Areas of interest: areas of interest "Hainan Automobile Town"
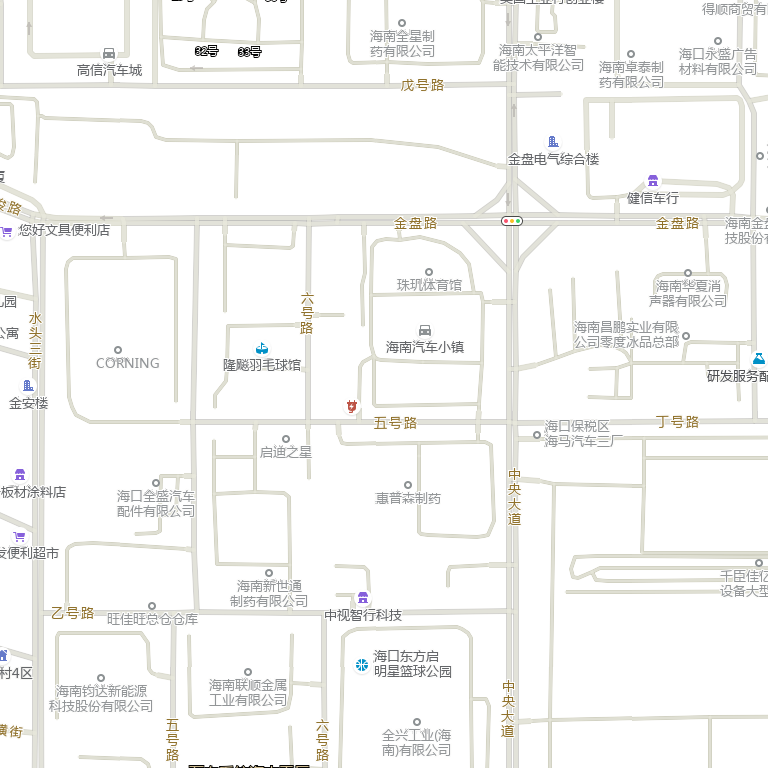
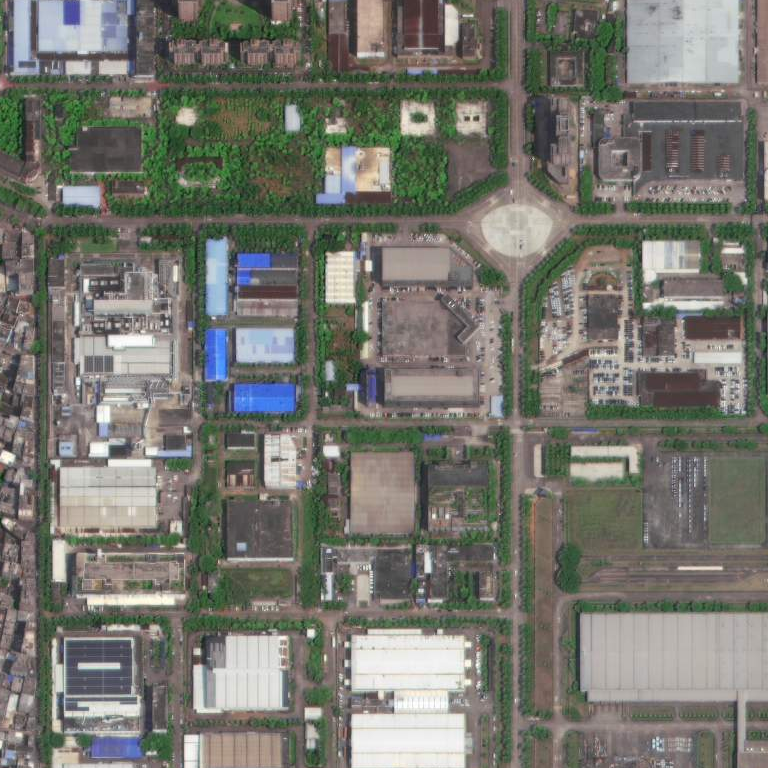